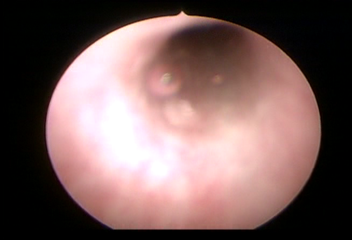
Modality: WLC
Class: Normal mucosa
Bladder cancer association: No